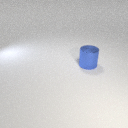
large blue metal cylinder